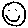
Label: smiley face